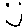
Label: smiley face